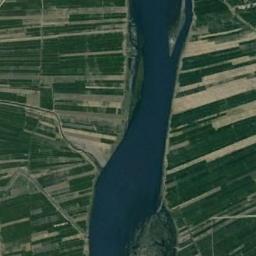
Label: river